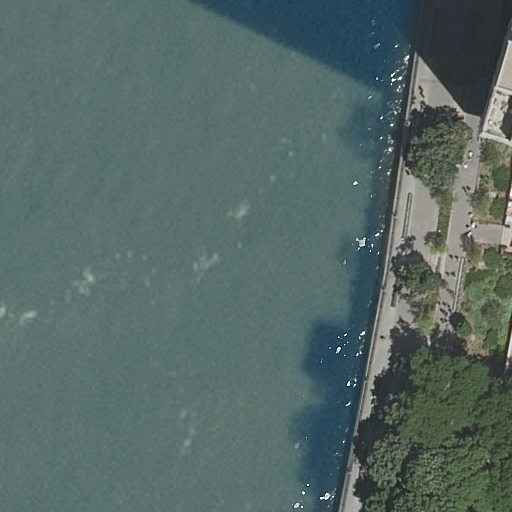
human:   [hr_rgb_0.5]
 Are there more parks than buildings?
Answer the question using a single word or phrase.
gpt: no

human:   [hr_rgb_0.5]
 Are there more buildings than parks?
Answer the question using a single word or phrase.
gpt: no

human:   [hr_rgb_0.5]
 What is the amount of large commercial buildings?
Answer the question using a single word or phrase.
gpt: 0

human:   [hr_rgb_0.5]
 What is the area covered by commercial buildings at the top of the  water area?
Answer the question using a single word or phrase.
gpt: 0m2

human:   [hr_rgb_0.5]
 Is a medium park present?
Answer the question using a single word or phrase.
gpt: no

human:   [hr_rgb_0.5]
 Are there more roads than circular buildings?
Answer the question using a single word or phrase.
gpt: yes

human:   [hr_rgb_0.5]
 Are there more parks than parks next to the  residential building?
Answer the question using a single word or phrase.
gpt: no

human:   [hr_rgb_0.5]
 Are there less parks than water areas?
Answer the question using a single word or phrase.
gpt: no

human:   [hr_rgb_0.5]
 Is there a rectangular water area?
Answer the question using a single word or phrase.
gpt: yes

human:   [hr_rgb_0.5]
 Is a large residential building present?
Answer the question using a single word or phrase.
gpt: yes

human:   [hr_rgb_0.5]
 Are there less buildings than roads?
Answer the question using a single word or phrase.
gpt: no

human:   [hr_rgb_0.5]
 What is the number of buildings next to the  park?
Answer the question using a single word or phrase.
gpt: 1

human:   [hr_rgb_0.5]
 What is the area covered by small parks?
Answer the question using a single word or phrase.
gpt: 0m2

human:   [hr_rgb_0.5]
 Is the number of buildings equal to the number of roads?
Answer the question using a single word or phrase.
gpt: yes

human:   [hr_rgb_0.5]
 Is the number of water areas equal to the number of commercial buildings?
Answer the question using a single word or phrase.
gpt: no

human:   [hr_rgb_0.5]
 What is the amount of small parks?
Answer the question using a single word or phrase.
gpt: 0

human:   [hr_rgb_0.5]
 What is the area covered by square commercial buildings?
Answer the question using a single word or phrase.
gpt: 0m2

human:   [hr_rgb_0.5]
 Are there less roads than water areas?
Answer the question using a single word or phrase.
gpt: no

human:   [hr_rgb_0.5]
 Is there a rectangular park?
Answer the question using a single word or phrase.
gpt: no

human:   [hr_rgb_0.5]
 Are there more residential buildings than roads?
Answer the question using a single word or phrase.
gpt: no

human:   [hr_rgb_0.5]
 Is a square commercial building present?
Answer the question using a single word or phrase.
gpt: no

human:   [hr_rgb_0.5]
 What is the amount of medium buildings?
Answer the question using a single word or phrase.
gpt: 0

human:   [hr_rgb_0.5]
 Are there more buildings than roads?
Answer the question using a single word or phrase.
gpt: no

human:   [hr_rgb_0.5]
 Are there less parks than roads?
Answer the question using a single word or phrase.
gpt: no

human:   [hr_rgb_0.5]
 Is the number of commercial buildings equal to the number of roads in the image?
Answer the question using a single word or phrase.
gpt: no

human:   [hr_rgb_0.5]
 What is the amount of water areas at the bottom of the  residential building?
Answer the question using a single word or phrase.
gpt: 0

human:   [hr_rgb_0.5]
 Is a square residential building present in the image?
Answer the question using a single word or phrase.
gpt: no

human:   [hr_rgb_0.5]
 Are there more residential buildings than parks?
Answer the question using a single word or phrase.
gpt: no

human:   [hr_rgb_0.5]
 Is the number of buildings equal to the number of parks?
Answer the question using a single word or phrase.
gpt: yes

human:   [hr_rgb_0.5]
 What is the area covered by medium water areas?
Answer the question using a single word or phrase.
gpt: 0m2

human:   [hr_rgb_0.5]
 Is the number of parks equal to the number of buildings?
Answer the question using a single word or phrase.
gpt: yes

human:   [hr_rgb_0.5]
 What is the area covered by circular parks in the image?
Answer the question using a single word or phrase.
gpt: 0m2

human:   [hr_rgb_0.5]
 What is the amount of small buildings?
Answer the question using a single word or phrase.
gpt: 0

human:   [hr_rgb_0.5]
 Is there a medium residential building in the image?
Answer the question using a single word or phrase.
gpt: no

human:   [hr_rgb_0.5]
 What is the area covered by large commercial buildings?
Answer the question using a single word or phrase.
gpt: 0m2

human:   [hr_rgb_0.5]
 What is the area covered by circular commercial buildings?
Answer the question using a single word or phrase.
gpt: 0m2